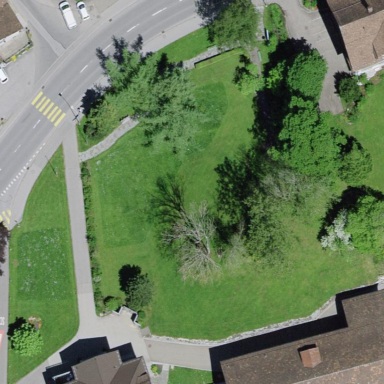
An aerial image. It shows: Lovely park for leisure and relaxation.